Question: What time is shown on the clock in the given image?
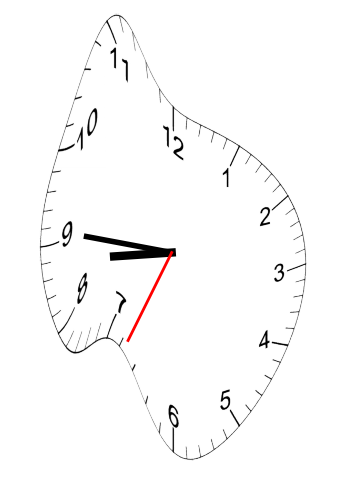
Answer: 08:45:34